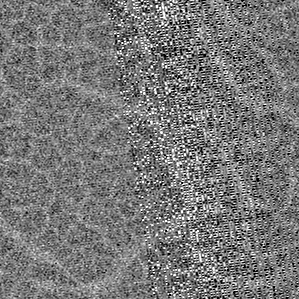
Label: frost